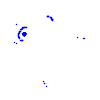
Particle: kaon